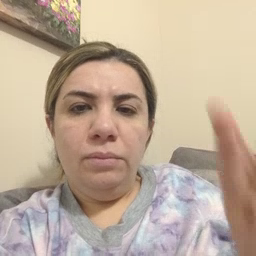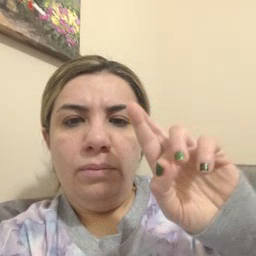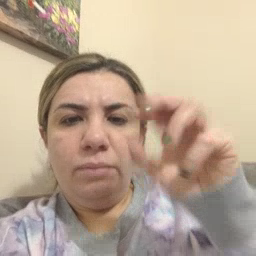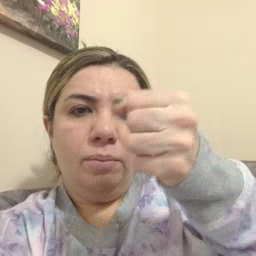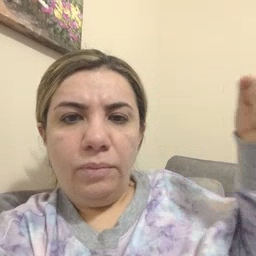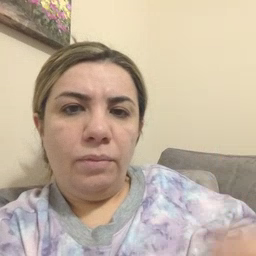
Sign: refrigerator